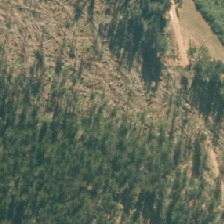
Land cover: harvested_forest